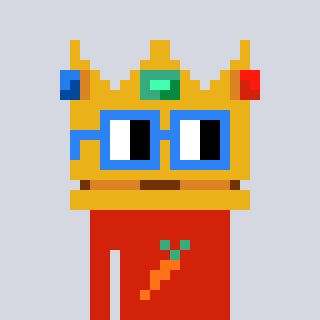
a pixel art character with square blue glasses, a crown-shaped head and a red-colored body on a cool background